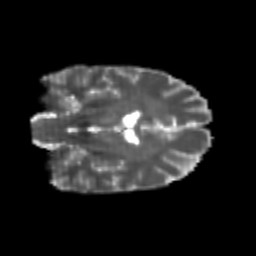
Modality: T2w
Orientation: coronal
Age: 23
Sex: female
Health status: healthy
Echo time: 0.074 s